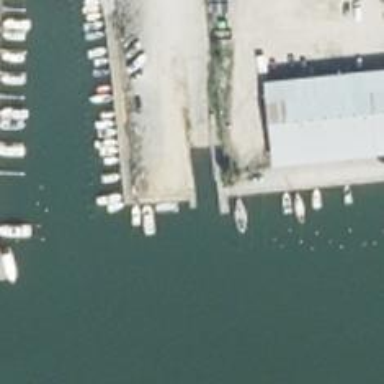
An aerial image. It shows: Slipway on leisure land.